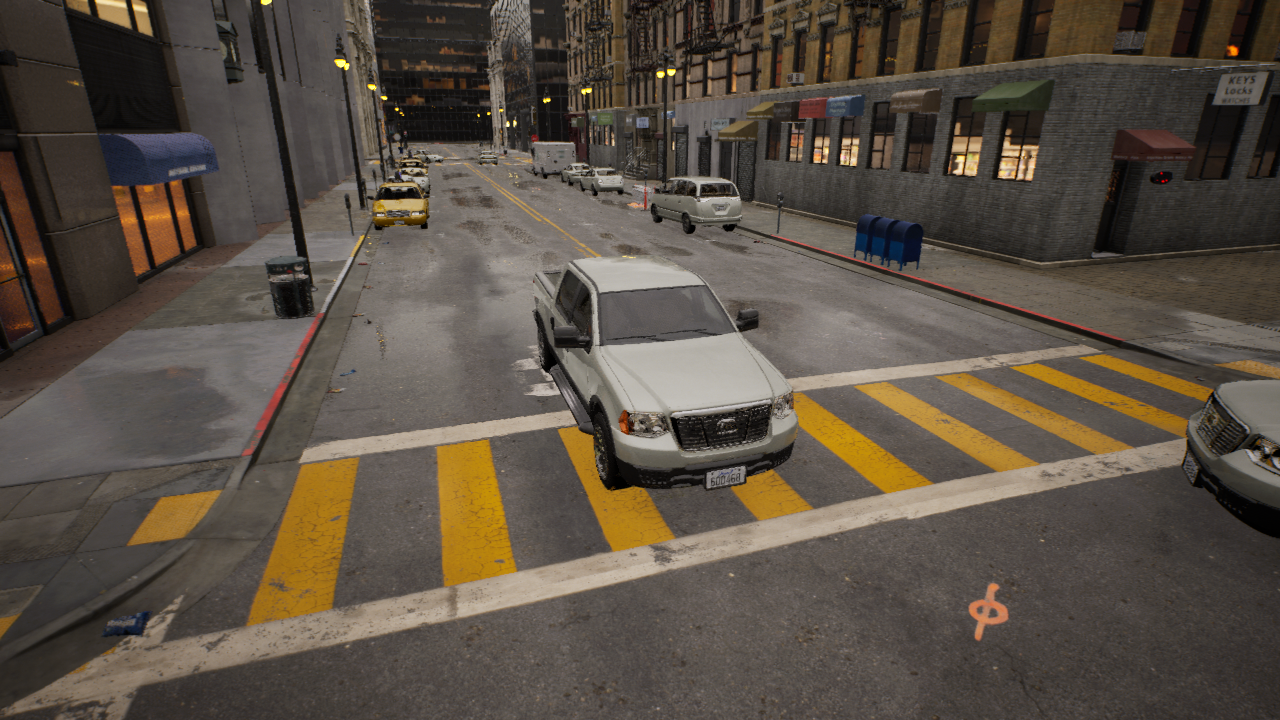
Venue: residential
Lighting: golden hour
Vehicle rig: pickup